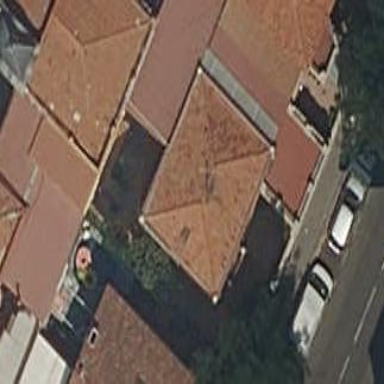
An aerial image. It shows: School building.